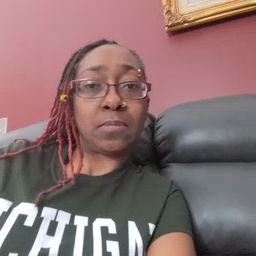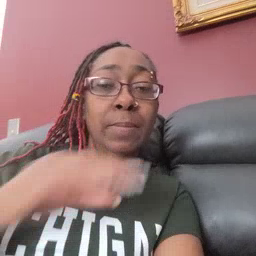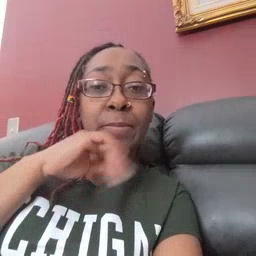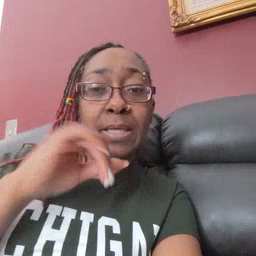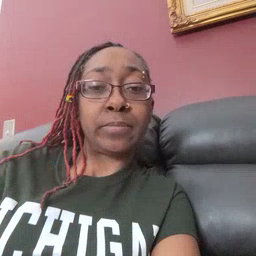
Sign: pig